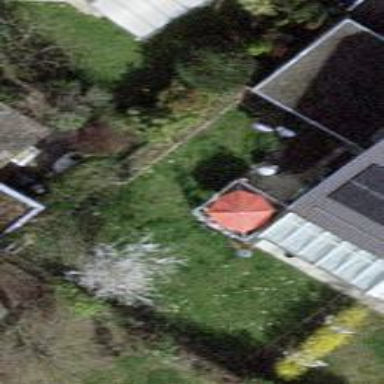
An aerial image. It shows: Garden enclosed by fence.